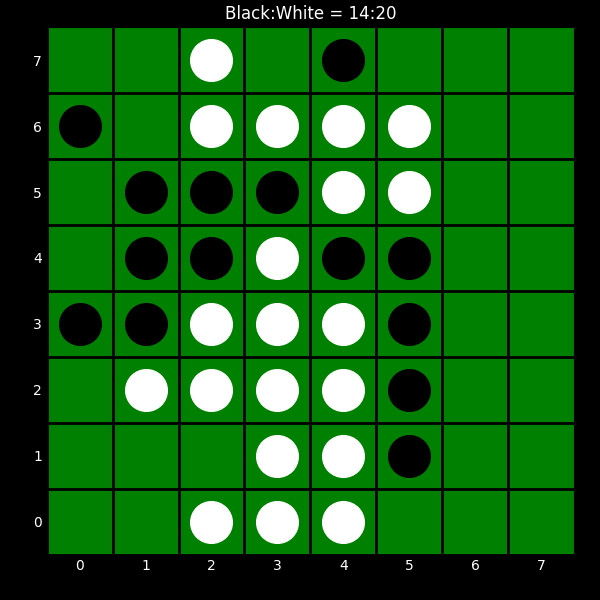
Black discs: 14
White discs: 20